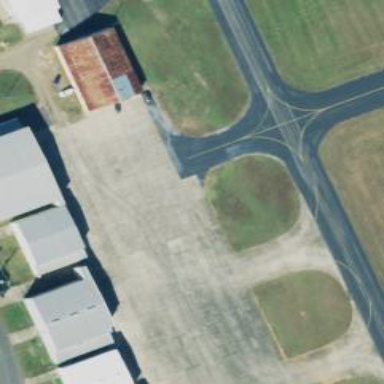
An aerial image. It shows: Asphalt taxiway at the airport.